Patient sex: M
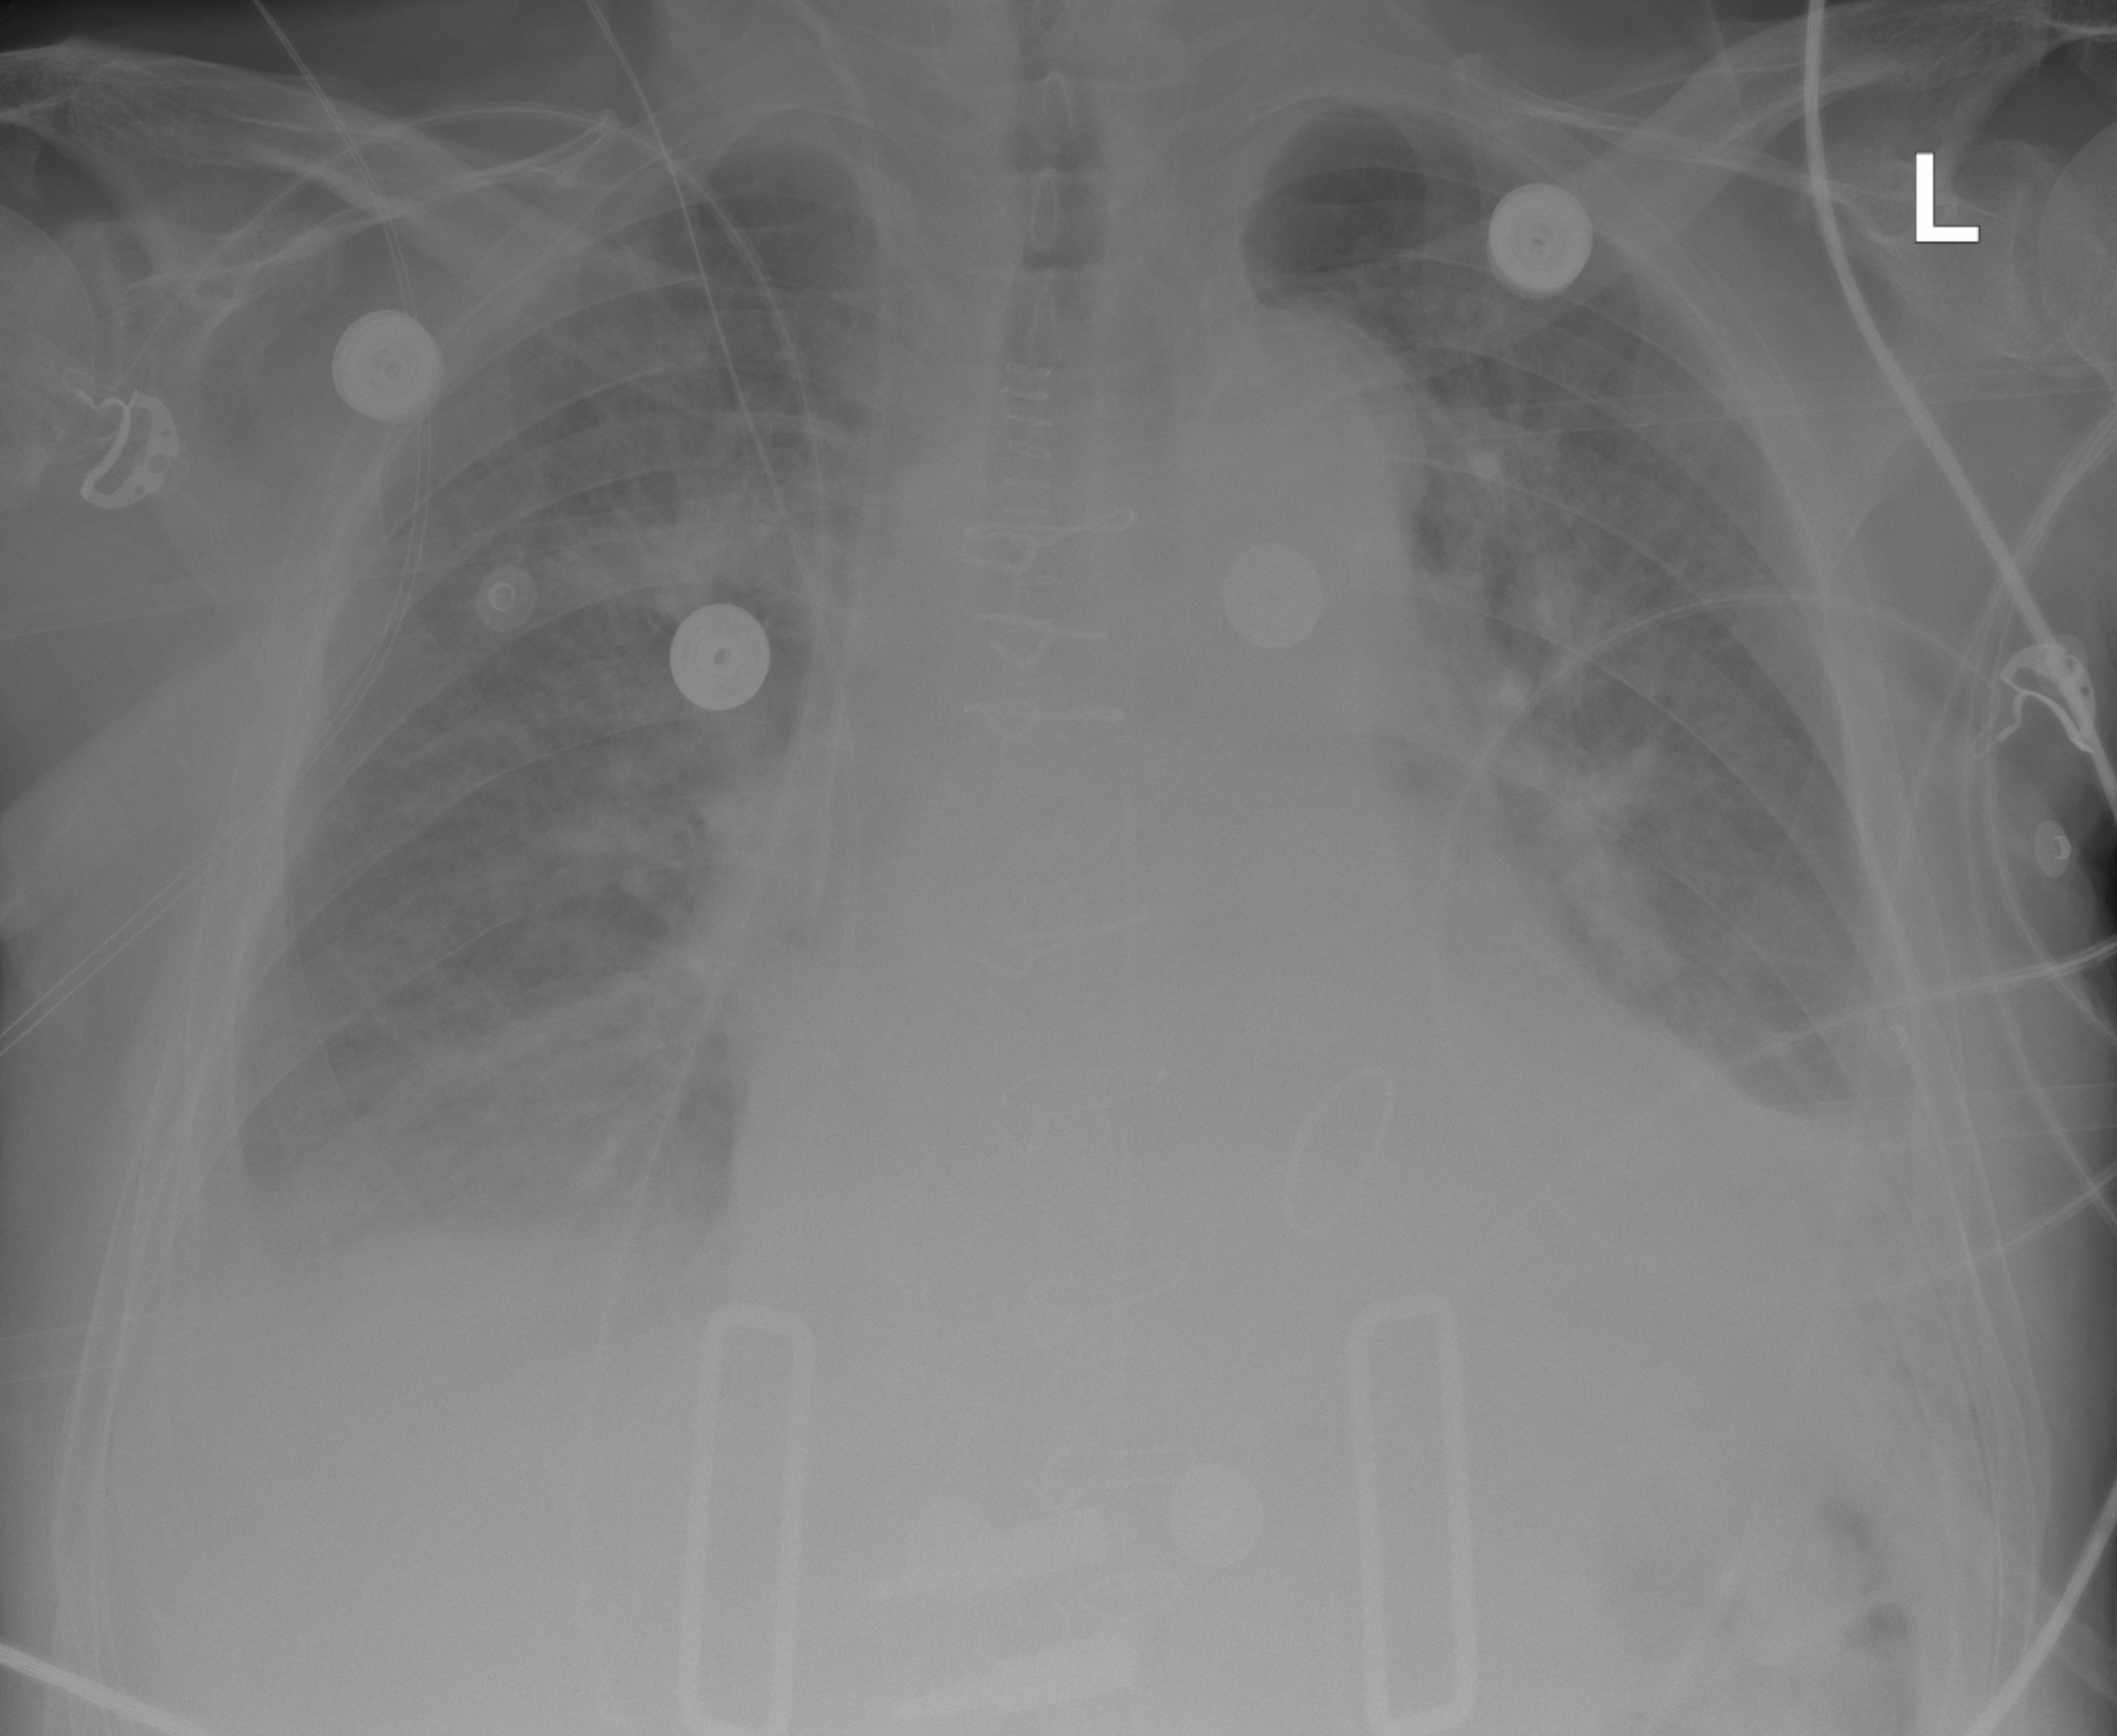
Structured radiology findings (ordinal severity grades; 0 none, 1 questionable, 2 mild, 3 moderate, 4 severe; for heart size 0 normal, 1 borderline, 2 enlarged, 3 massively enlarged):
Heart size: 2
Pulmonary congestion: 2
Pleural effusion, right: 2
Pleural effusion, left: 2
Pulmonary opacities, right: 2
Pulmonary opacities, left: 2
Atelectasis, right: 2
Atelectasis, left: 2